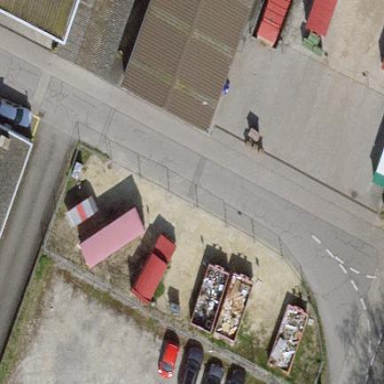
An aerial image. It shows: Recycling facility.